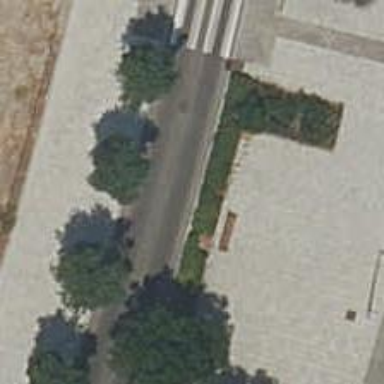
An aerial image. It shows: Bench for seating.